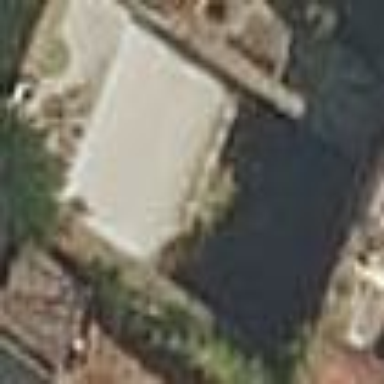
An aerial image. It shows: Swimming pool located in leisure land.